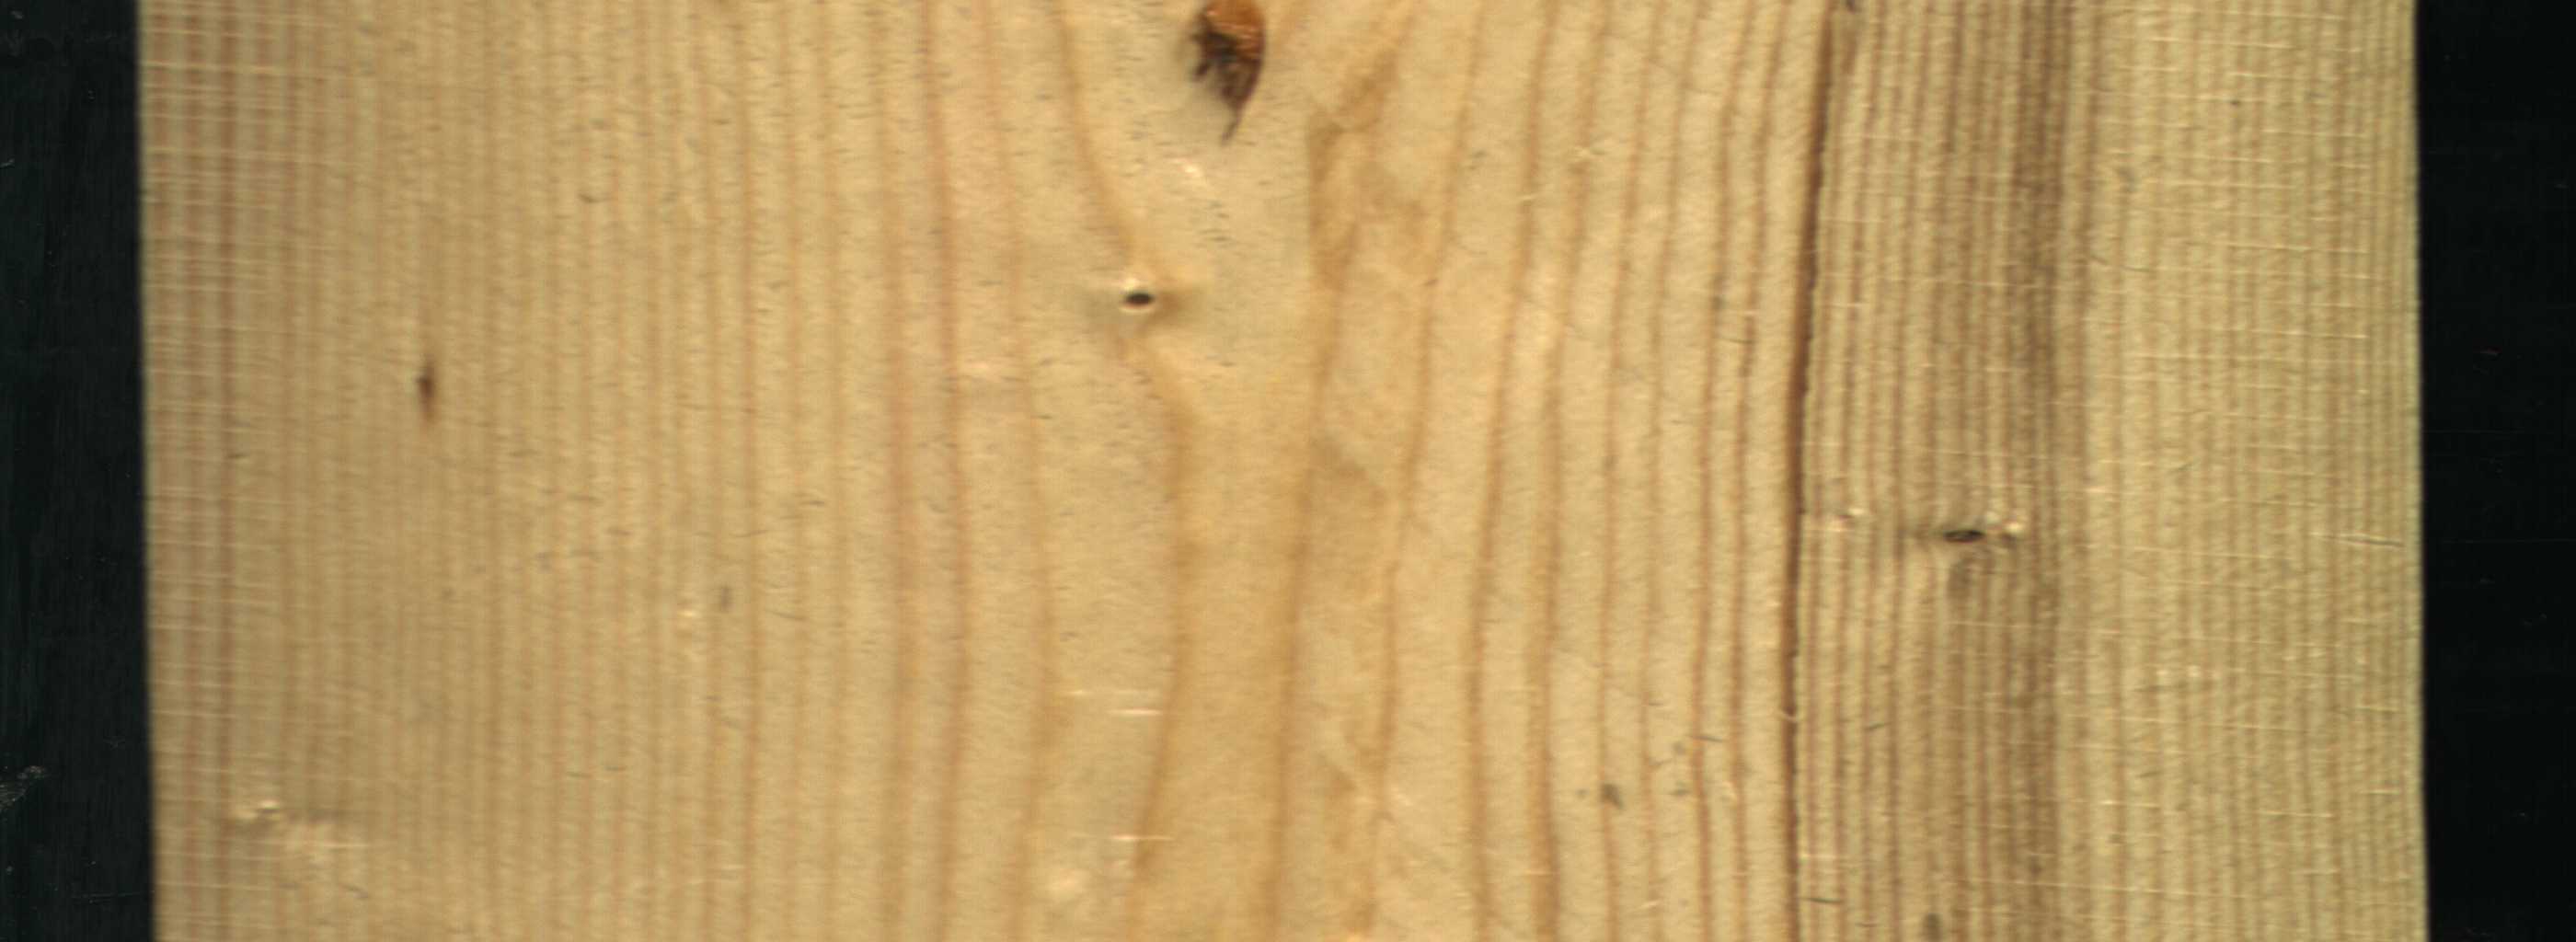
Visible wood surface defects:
resin
resin
Dead_Knot
Live_Knot